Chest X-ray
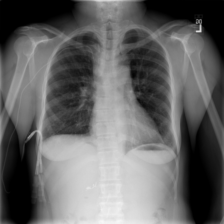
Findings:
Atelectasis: negative
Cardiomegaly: negative
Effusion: negative
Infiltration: positive
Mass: negative
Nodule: negative
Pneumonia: negative
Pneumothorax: negative
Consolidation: negative
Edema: negative
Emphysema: negative
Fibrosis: negative
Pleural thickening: negative
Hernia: negative